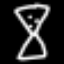
Label: hourglass